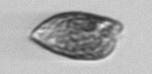
Label: Prorocentrum_dentatum